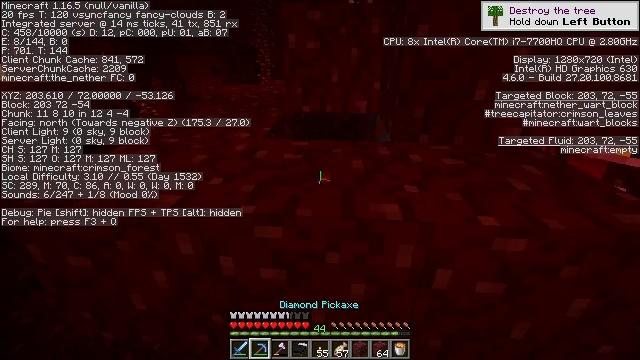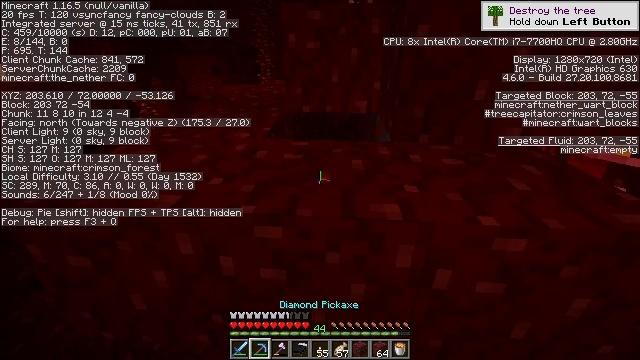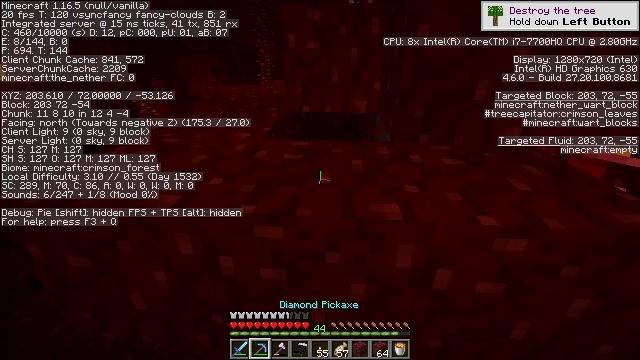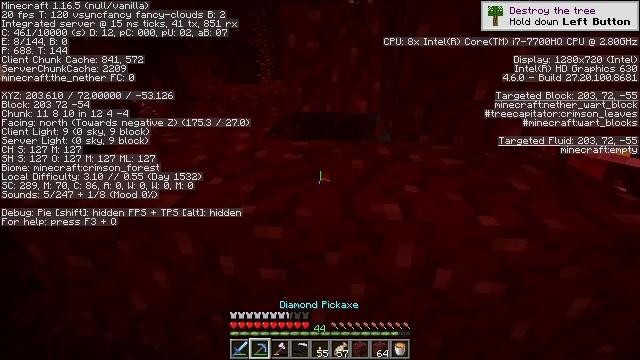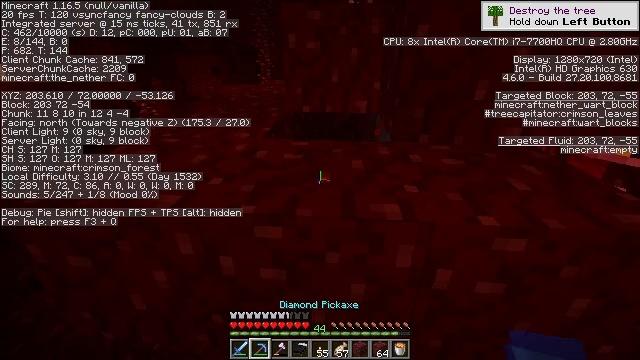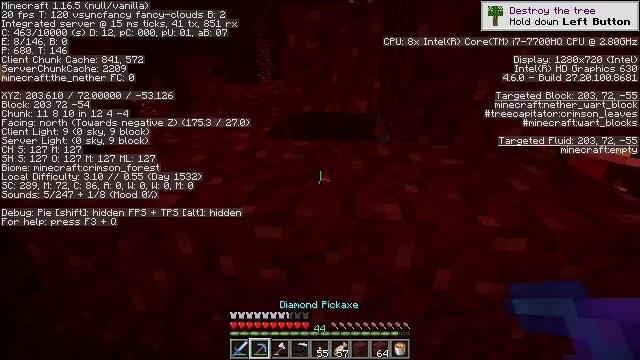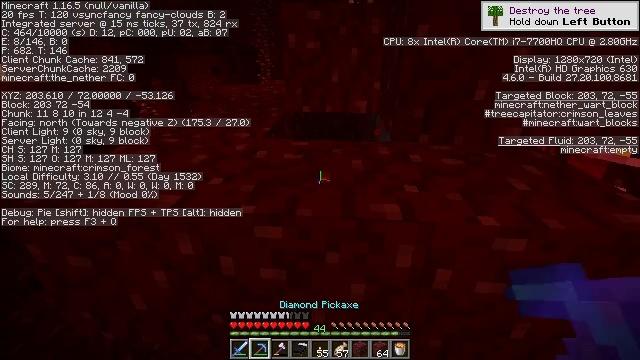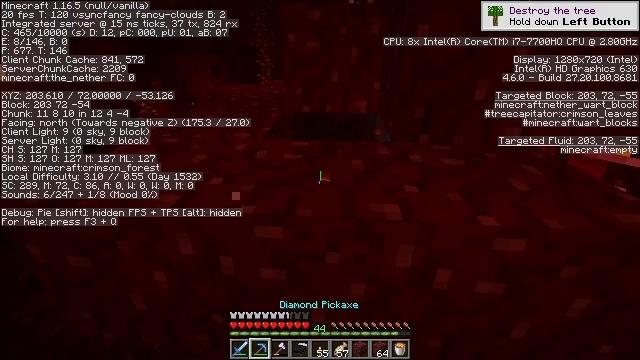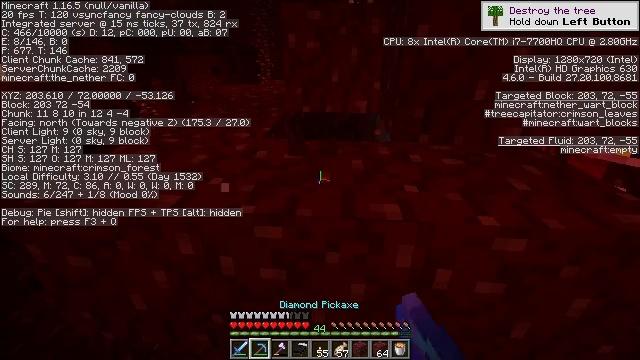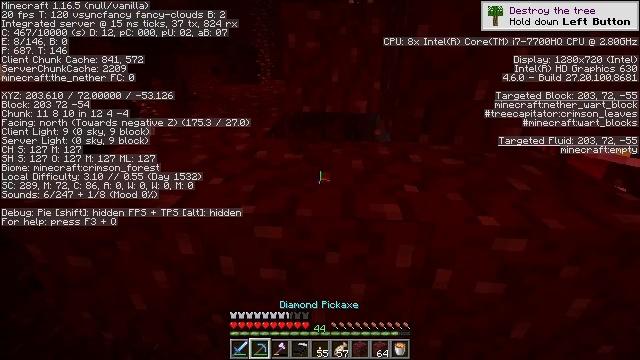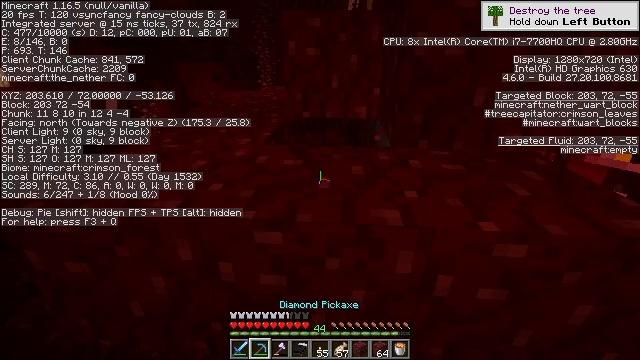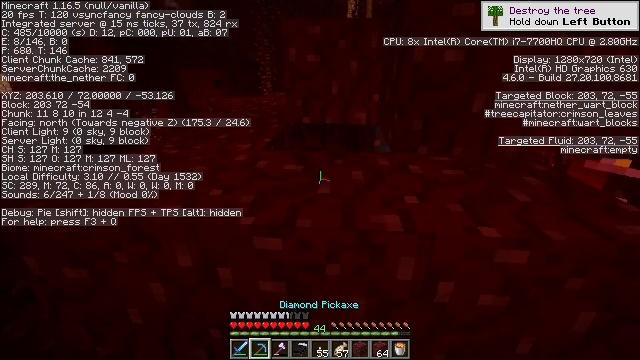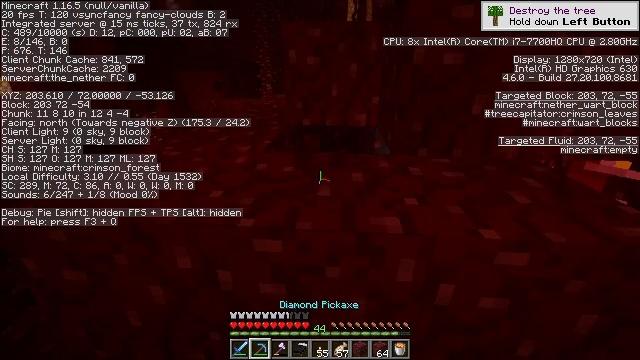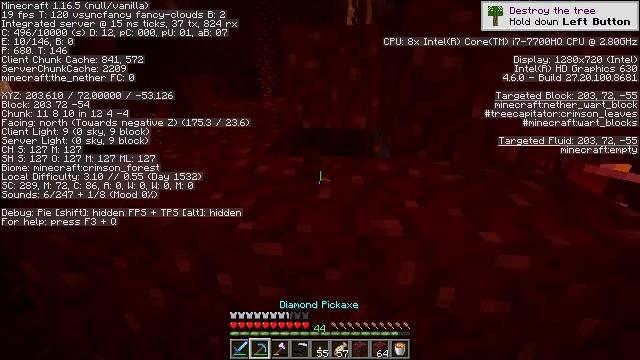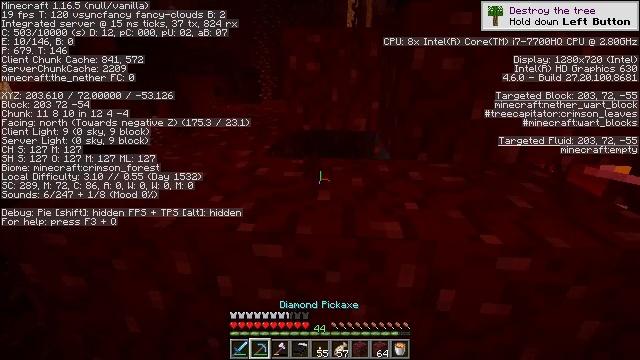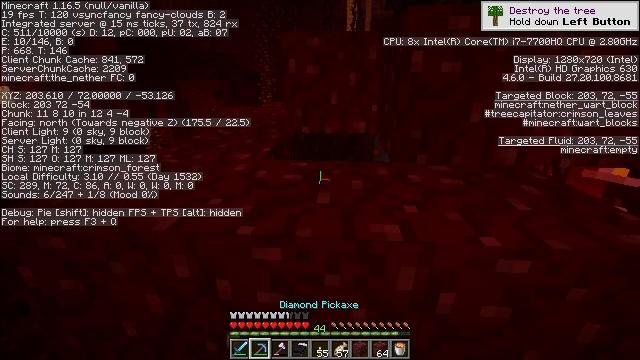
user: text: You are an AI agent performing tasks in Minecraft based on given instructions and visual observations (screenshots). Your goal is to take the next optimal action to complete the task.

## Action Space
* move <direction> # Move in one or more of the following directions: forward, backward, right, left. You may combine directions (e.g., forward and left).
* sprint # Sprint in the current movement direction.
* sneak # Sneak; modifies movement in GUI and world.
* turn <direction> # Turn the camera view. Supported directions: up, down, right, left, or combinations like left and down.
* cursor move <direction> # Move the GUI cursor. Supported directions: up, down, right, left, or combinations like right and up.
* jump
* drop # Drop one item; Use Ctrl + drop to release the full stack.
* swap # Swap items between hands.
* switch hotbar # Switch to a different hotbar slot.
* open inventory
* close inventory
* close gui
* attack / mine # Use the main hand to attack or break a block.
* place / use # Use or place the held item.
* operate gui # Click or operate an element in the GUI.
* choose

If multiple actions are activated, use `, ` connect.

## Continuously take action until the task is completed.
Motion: motion action
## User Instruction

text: Mine the nether wart block in the Nether.
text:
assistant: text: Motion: no_op
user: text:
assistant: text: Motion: no_op
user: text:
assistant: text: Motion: no_op
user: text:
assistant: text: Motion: no_op
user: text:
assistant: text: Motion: no_op
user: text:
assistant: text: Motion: no_op
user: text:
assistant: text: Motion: attack / mine
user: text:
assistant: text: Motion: attack / mine
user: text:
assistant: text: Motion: attack / mine
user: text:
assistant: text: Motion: turn up
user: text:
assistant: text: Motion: turn up
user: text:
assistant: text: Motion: no_op
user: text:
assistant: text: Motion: no_op
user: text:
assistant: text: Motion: no_op
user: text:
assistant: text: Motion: no_op
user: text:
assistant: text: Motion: no_op
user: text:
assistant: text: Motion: no_op
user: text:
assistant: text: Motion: no_op
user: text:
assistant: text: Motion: no_op
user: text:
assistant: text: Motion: no_op
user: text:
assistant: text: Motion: no_op
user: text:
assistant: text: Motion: no_op
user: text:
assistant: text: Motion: no_op
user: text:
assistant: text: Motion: no_op
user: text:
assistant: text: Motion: no_op
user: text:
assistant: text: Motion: no_op
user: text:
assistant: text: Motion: no_op
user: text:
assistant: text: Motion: no_op
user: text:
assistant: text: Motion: no_op
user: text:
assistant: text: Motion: no_op